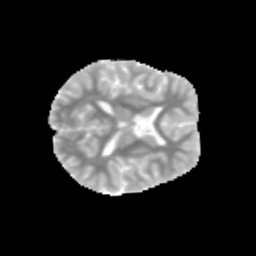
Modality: MD
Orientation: axial
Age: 12
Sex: male
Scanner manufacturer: siemens
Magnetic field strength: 3 T
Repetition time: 3.8 s
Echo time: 0.07 s